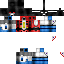
A female human skin with medium skin, wearing brown long hair dressed in a blue hoodie and blue pants, featuring a closed mouth.